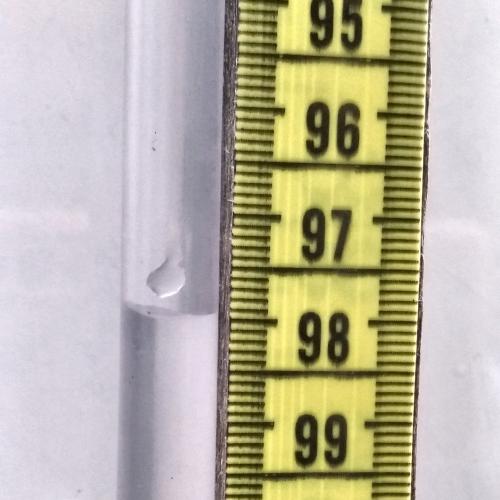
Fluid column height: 97.9 cm